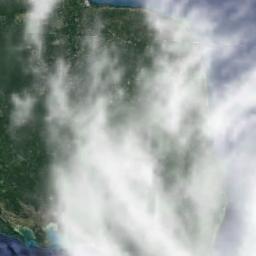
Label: cloud